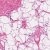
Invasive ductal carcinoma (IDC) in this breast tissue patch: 0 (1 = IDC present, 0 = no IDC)